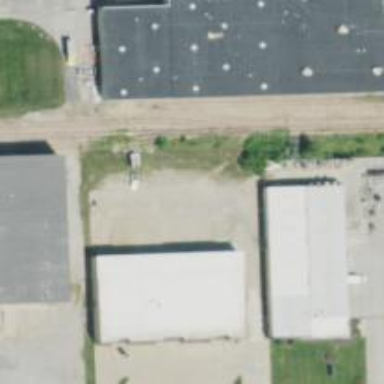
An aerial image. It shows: Rail spur service.